Question: What I'm trying to do is Search engine optimization (SEO) a particular web site. I would like to get sub links as shown below.

Just few guidelines would be enough. Given that I have gone through basic Search engine optimization (SEO) stuff and unable to find how to get this done.
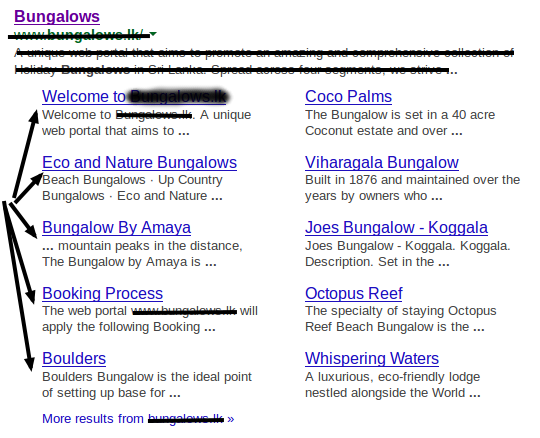
Answer: The buzz word you are looking for is Sitelinks (<URL>, micro-formats, structured data etc.
One more thing to note is that Google shows sitelinks only for search results that rank at the top, so it is most important to have your website rank at top position for some keyword.
I reckon you follow all the SEO guidelines by Google and you should have the sitelinks, it is not really difficult to get.